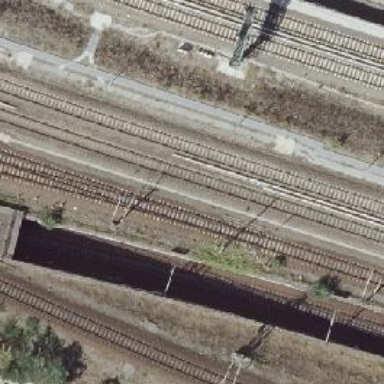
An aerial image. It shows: Railway signal.